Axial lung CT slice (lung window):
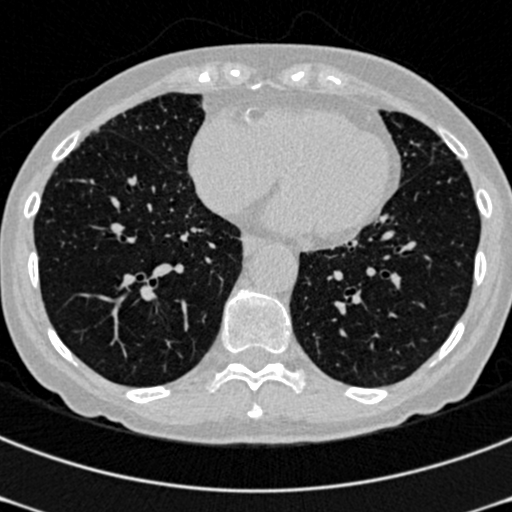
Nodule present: no